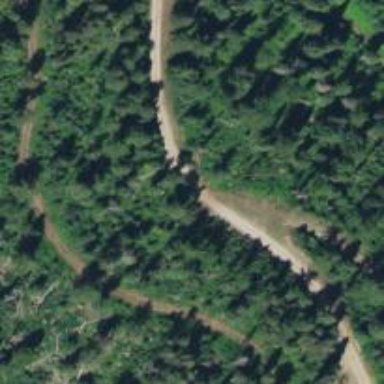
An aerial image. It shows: Service road for nordic skiing area. The skiing track is groomed for classic and skating techniques.